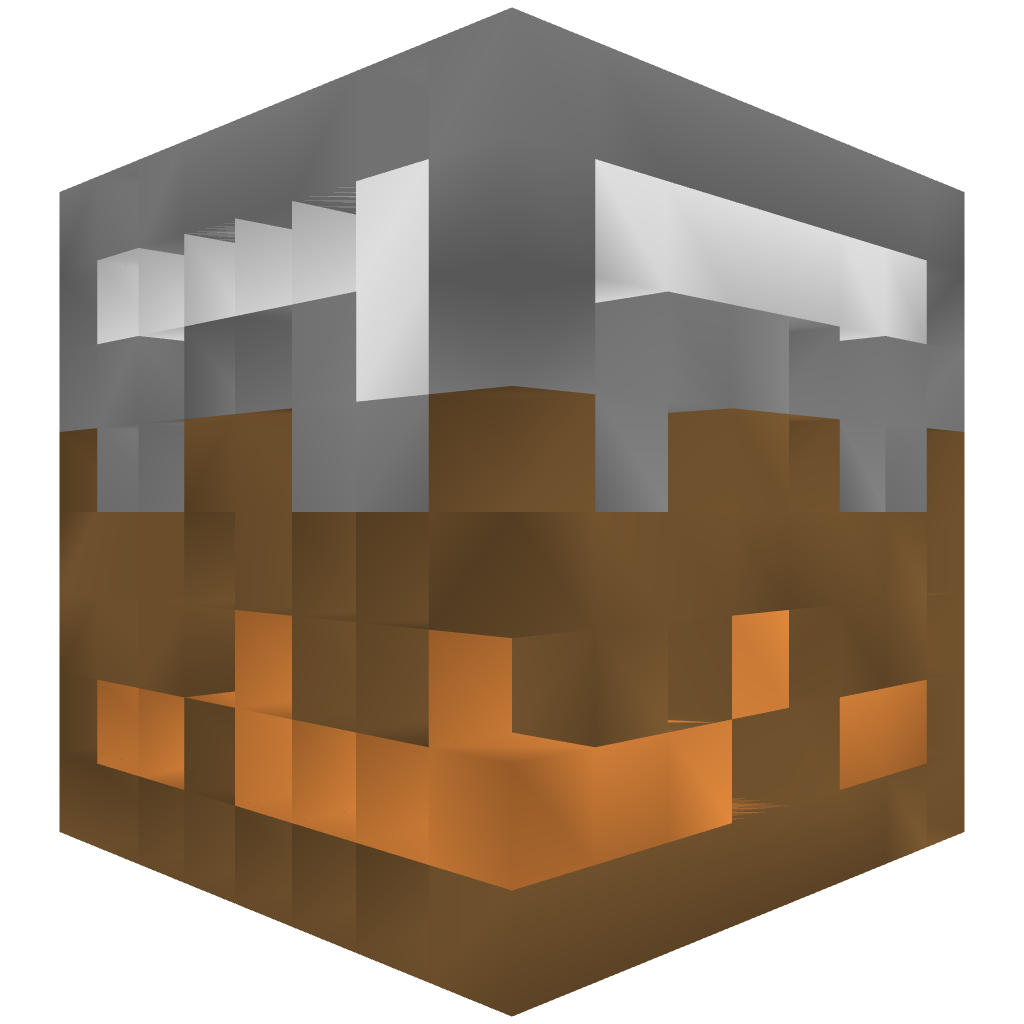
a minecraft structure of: CakeHead bad low quality